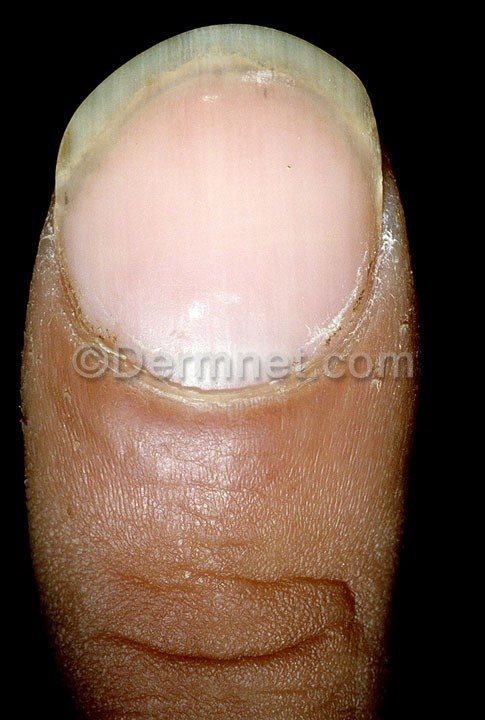
Disease: Nail Fungus and other Nail Disease